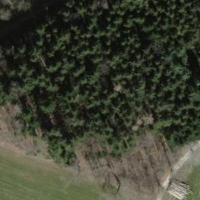
EUNIS habitat code: 43
Species observed at this site:
Prunus spinosa